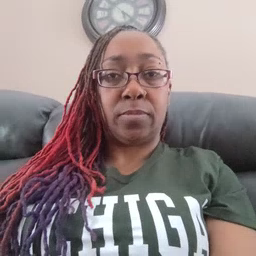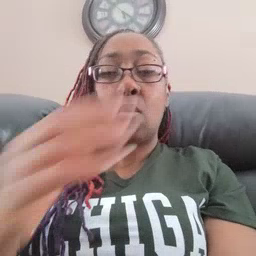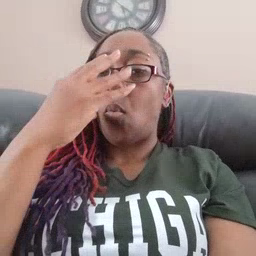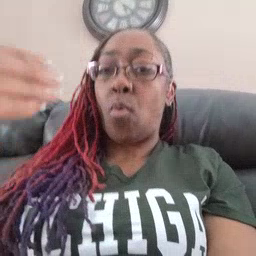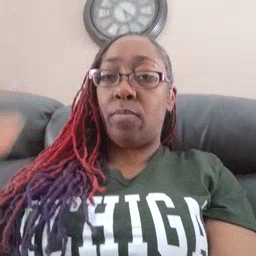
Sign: wolf